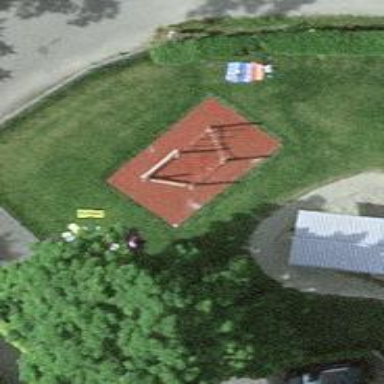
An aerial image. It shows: Playground with various play structures.